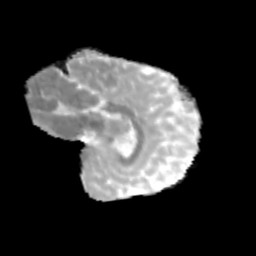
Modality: MD
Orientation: sagittal
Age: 11
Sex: female
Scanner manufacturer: siemens
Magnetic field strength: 3 T
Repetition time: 3.8 s
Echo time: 0.07 s